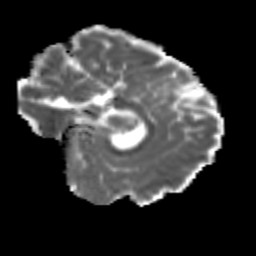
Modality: MD
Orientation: sagittal
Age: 20
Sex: male
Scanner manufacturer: siemens
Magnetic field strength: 3 T
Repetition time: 3.5 s
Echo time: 0.113 s